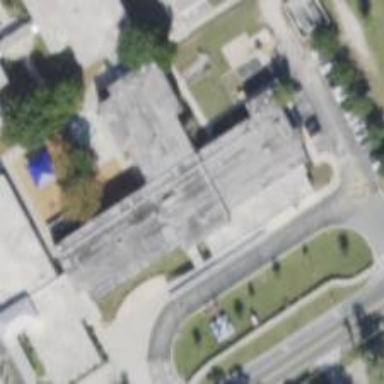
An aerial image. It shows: School.